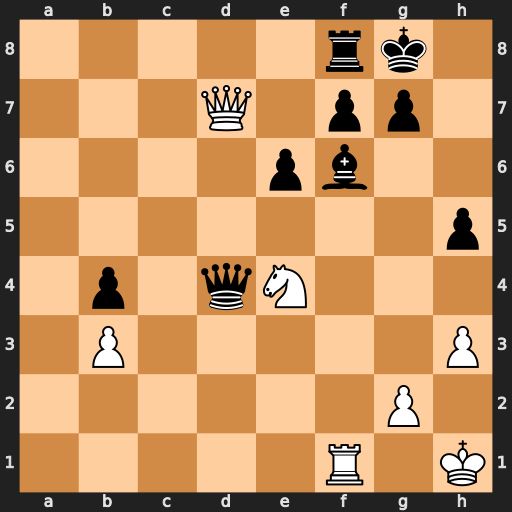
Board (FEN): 5rk1/3Q1pp1/4pb2/7p/1p1qN3/1P5P/6P1/5R1K
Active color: w
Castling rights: -
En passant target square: -
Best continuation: Nxf6+ Qxf6 Rxf6